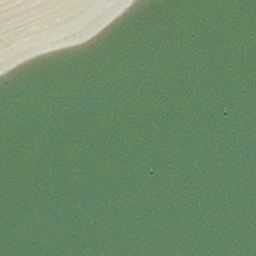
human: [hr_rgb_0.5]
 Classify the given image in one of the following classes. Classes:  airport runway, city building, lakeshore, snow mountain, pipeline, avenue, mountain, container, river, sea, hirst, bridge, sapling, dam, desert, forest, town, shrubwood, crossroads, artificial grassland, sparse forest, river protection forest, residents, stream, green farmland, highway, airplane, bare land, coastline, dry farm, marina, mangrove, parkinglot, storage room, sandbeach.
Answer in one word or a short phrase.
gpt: hirst